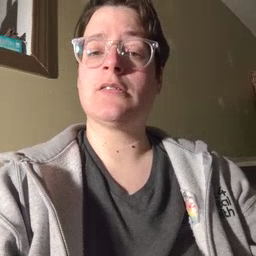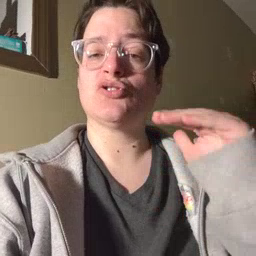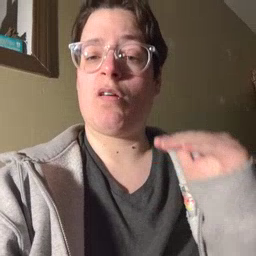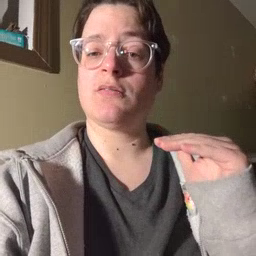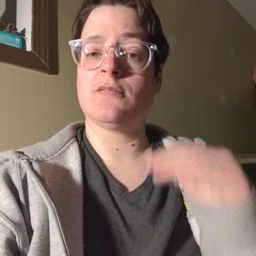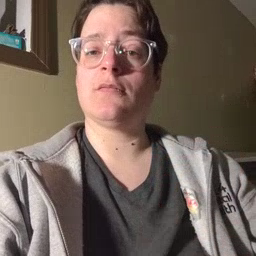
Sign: child